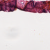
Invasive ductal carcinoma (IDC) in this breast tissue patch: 0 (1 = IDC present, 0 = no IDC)